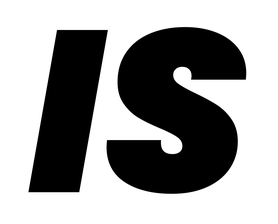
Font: Poppins-BlackItalic